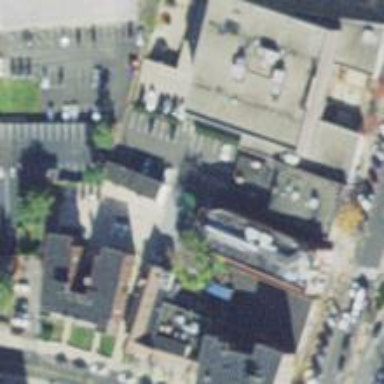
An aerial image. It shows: Part of building is shown in the image.